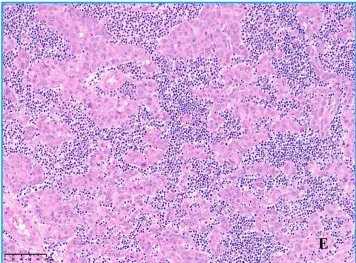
Hematoxylin and eosin staining was observed under microscope. (E,F) Some lymphoid cells were small, with few cytoplasm, round nuclei, basophilic nuclei, fine nuclear chromatin, unclear nucleoli, no cell atypia, and no lymphoepithelial lesions, original magnification x200, original magnification x400.
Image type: pathology (h&e)